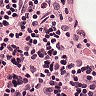
Metastatic tissue present: no